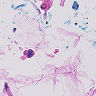
Metastatic tissue present: no